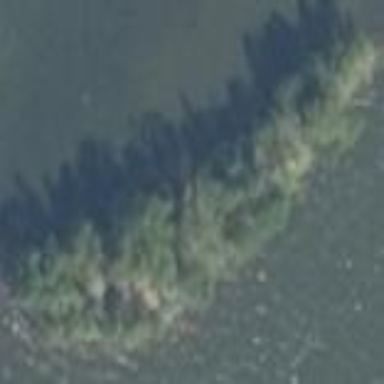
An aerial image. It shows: Islet.